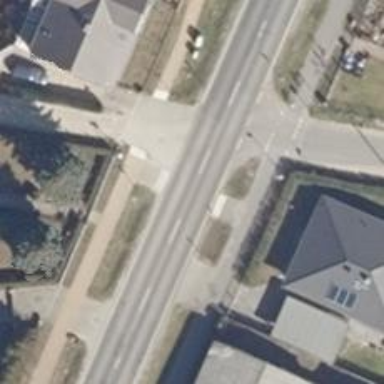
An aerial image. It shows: Crossing on footway.